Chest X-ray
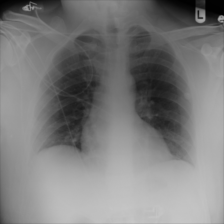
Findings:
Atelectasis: negative
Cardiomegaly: negative
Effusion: negative
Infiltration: negative
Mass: negative
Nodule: negative
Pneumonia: negative
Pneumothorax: negative
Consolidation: negative
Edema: negative
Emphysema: negative
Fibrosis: negative
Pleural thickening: negative
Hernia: negative